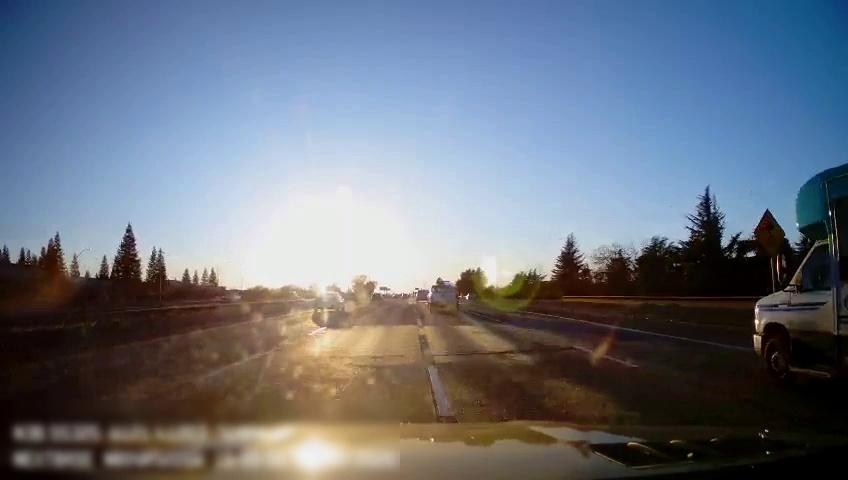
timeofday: Day
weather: Sunny
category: Drivable Space
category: Vehicles | Truck
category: Vehicles | SUV
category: Vehicles | Car
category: Vehicles | SUV
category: Vehicles | Bus
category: Vehicles | Car
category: Lanes | Alternate Lane
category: Lanes | Alternate Lane
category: Lanes | Current Lane
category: Lanes | Current Lane
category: Lanes | Alternate Lane
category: Traffic | Signs